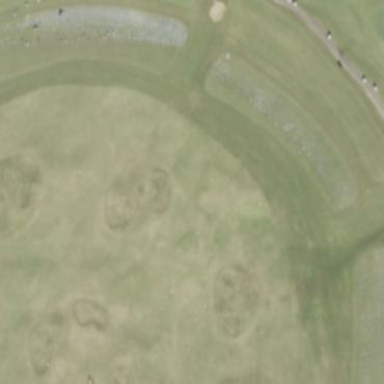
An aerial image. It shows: Grassy area designated as golf tee.